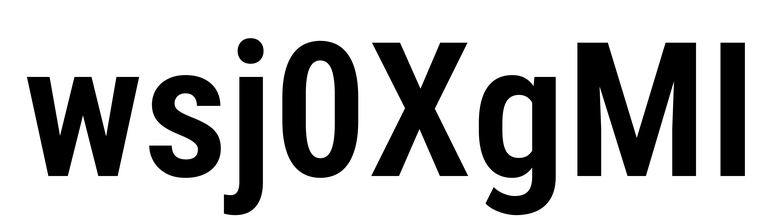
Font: Roboto_Condensed_SemiBold